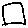
Label: square